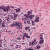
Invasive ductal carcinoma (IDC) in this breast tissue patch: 0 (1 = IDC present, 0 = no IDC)